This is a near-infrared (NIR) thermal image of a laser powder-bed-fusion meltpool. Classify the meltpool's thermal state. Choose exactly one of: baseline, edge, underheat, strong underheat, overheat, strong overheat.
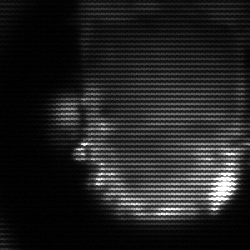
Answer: baseline